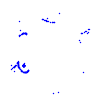
Particle: pion